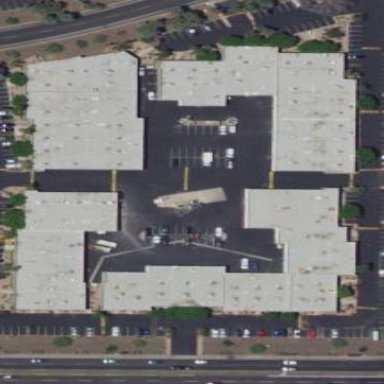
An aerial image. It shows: Office building.